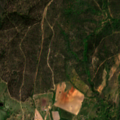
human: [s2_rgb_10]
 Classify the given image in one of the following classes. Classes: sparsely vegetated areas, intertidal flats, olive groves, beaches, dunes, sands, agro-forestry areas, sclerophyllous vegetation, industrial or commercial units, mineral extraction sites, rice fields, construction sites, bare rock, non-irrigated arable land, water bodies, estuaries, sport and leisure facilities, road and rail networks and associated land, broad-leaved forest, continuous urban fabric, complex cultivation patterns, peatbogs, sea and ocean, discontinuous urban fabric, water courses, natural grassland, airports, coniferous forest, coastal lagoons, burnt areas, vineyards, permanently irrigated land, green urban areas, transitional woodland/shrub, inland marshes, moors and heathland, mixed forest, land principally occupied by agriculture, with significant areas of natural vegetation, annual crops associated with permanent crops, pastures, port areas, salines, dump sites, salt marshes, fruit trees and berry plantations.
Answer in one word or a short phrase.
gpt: non-irrigated arable land, agro-forestry areas, broad-leaved forest, moors and heathland, transitional woodland/shrub